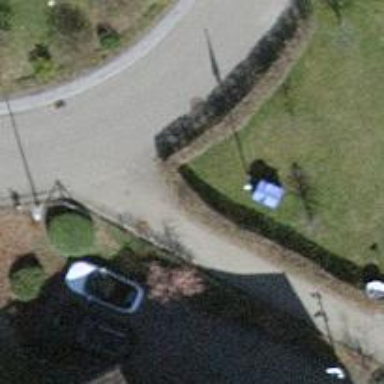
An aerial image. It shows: Bollard barrier.